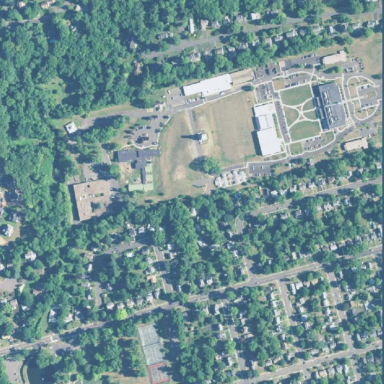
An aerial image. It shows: School.